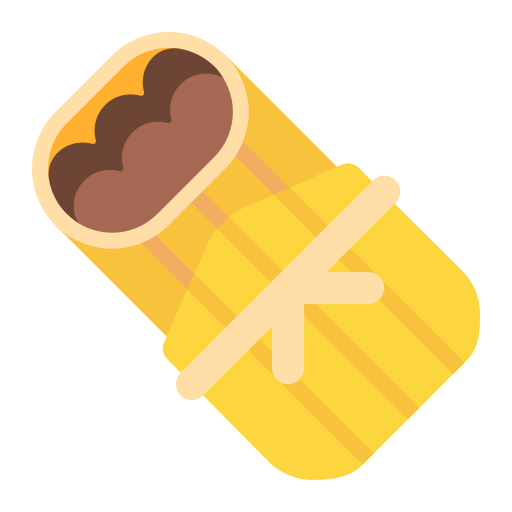
tamale flat